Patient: sex M, age 32
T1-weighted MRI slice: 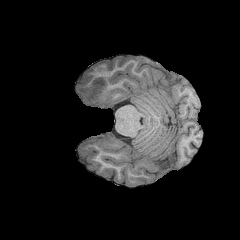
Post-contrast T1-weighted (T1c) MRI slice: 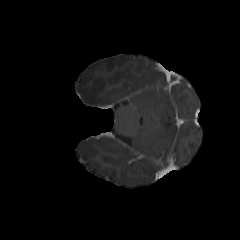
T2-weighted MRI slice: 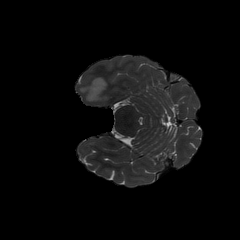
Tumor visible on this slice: yes
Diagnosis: Astrocytoma, IDH-mutant
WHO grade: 2